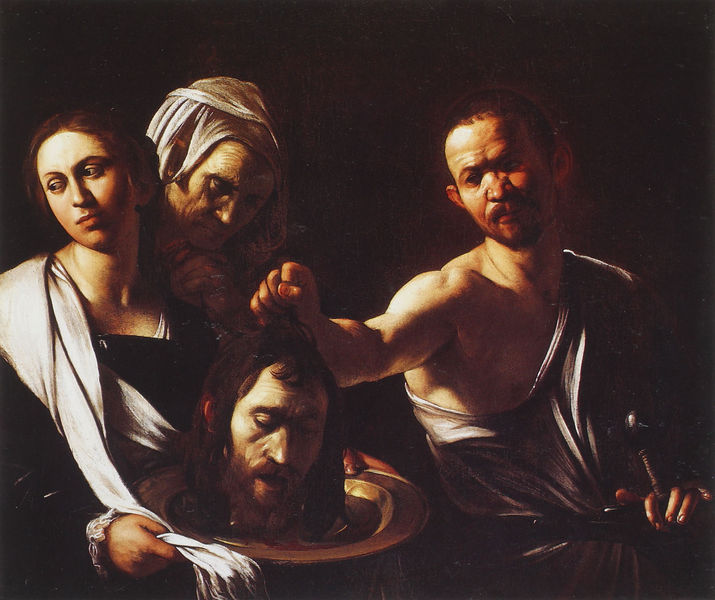
Titel: Salome mit dem Kopf Johannes des Täufers
Künstler: Michelangelo Merisi da Caravaggio
Institution: London, National Gallery
Schlagwörter: hand, kopf, mann, weiß, frauen, frau, licht, männer, tuch, bart, enthauptung, haupt, henker, herodes, johannes, leiche, salome, schale, teller, tot, täufer, haare, kopftuch, schwert, caravaggio, lohn, altefrau, tenebrismo